Field crop: maize
Growth stage: 2
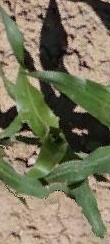
Species: maize